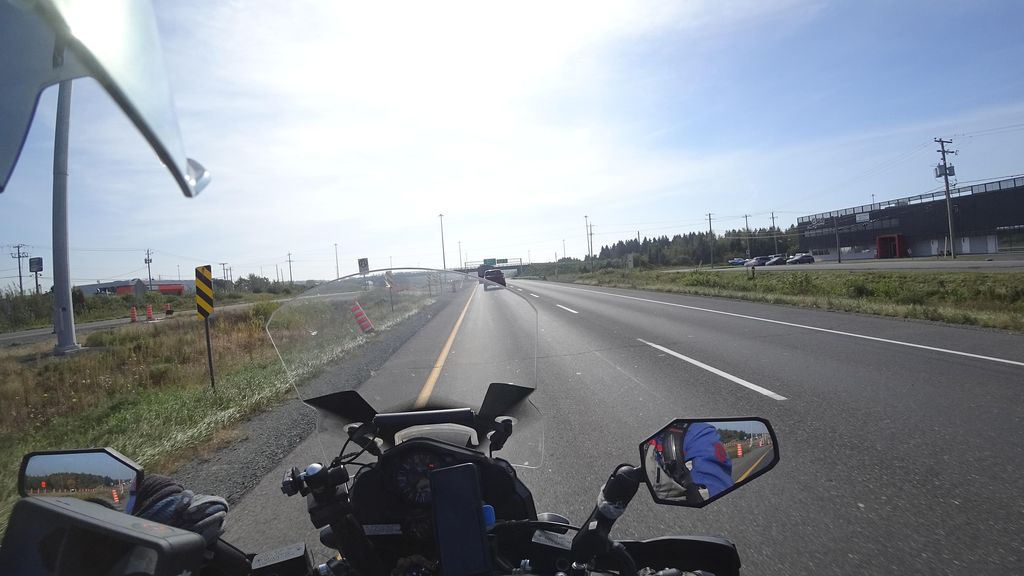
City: quebec_city